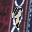
Label: 4